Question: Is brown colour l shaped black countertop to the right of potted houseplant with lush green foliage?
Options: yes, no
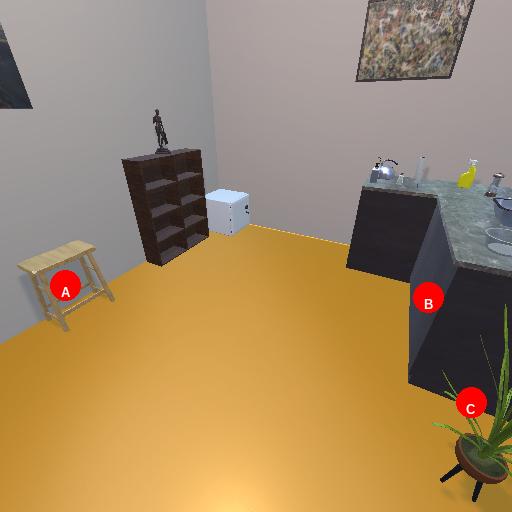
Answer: yes